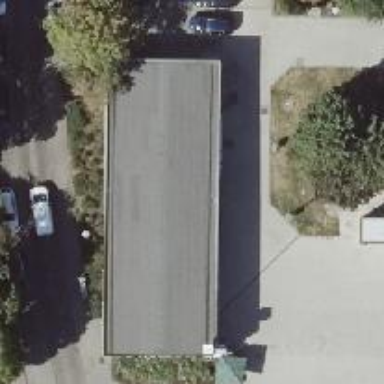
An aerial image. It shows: Kiosk shop.